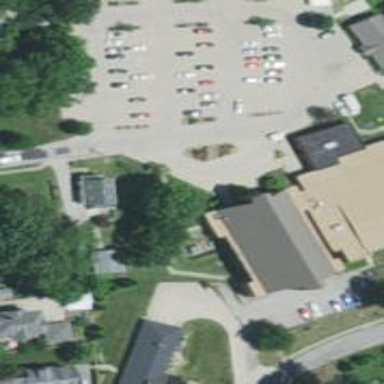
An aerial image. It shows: School.